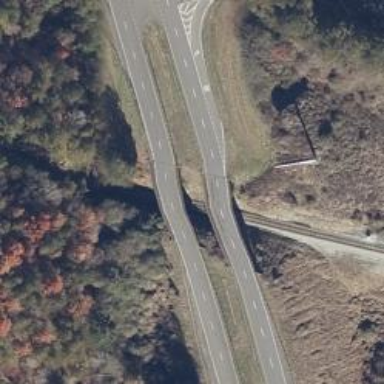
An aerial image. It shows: Primary highway bridge with asphalt surface and dual carriageway.